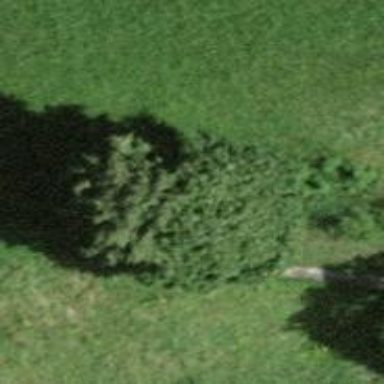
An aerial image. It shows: Red bench.